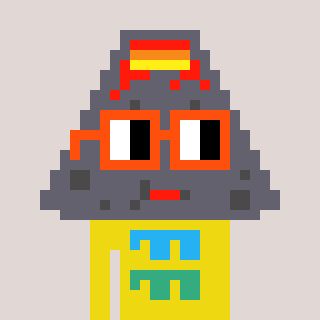
a pixel art character with square orange glasses, a volcano-shaped head and a yellow-colored body on a warm background